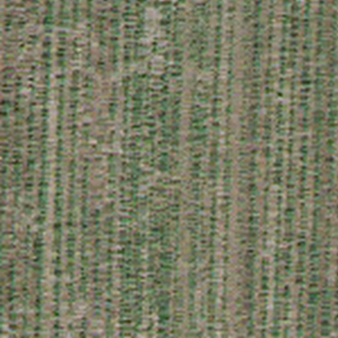
Label: other